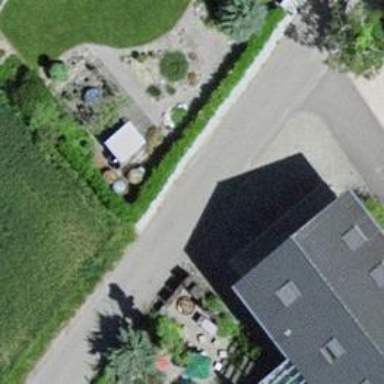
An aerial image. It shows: Paved residential road.